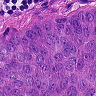
Metastatic tissue present: yes